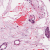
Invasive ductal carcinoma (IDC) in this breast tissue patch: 1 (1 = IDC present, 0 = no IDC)